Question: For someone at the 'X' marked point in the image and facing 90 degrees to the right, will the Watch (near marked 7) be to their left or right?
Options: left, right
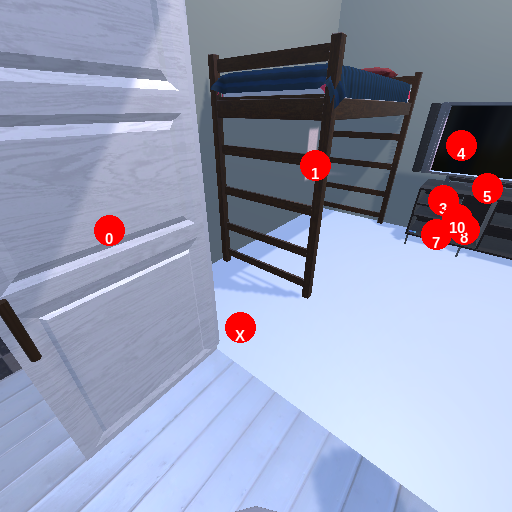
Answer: left